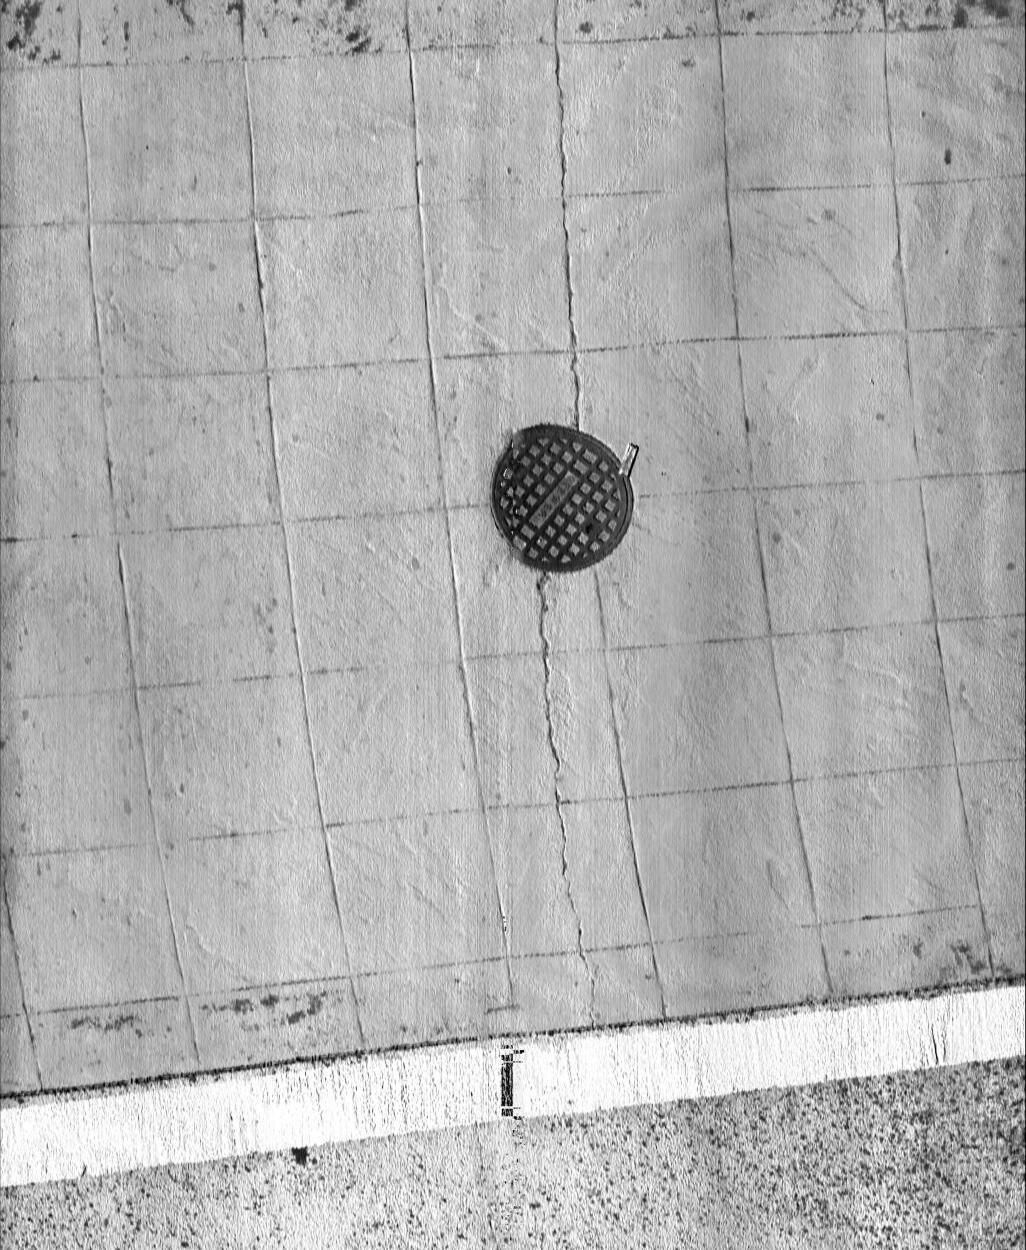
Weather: snowy
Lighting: day
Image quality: good
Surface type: walking surface
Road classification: footway
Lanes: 4
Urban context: urban centre
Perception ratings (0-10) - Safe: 3.94, Lively: 8.8, Beautiful: 0.74, Boring: 6.48, Depressing: 1.46, Wealthy: 1.25